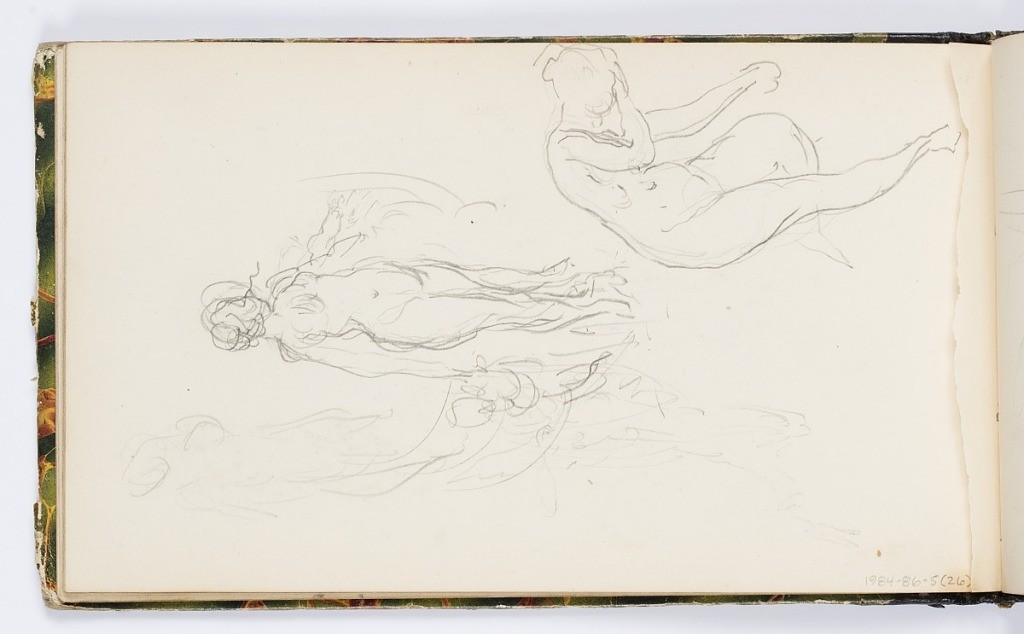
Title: Sketchbook Page: Two Nude Female Figures
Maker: Kenyon Cox, American, 1856–1919
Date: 1875
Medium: Graphite on paper
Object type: Sketchbook folio
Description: Sketches of two nude female figures.The figure at left stands, with left arm outstretched.  The figure at right bends over, with right hand near left ear and left knee bent.